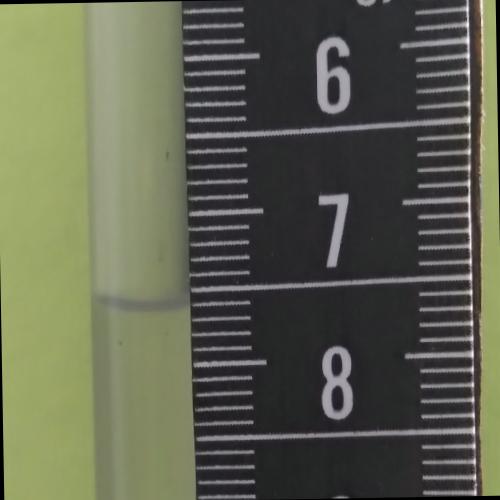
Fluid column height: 7.6 cm